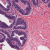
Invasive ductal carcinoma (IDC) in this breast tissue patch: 0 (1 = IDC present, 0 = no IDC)